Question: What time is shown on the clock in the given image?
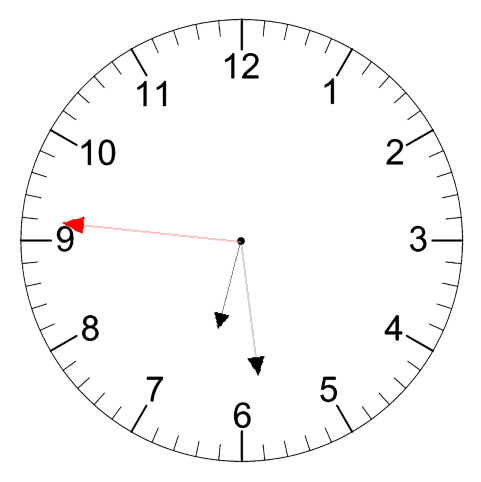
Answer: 06:28:46